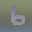
Label: 6